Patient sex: F
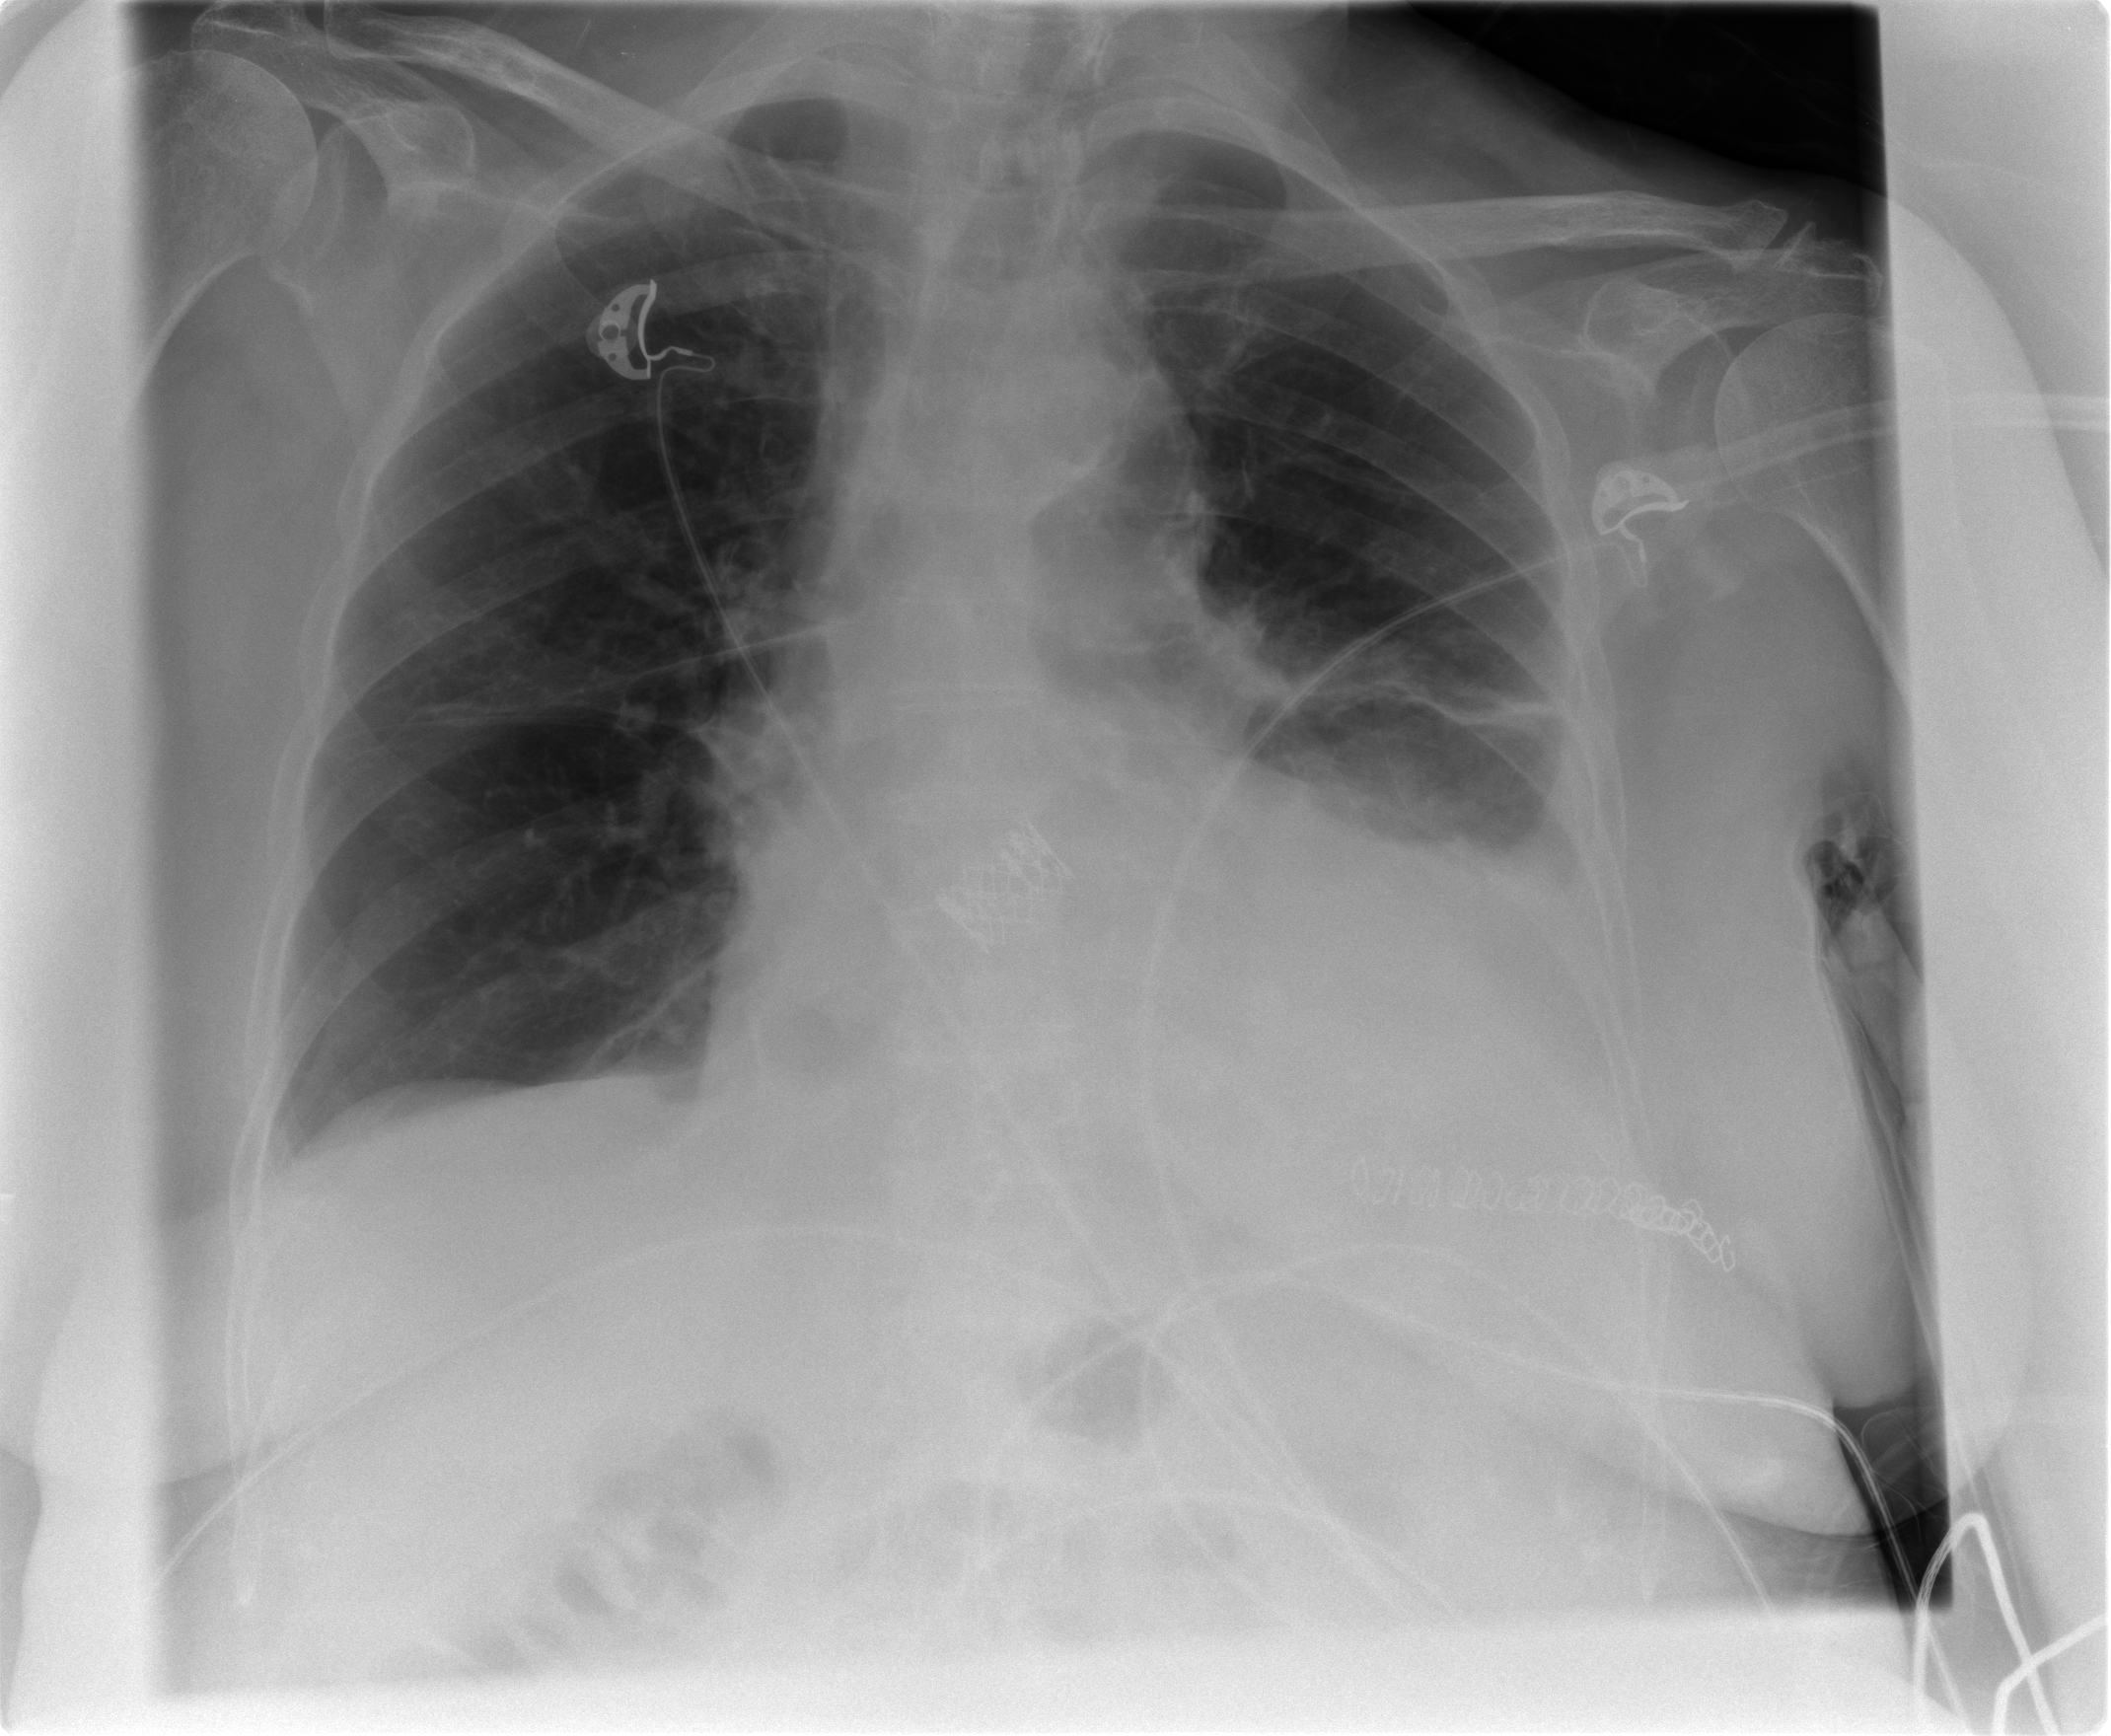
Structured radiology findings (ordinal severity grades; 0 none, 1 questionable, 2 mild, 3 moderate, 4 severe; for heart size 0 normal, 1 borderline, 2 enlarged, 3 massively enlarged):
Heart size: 1
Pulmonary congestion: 0
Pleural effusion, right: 0
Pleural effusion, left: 3
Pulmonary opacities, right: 0
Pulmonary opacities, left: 1
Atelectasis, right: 0
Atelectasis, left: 3